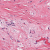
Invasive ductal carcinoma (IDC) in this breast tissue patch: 0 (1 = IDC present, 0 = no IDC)